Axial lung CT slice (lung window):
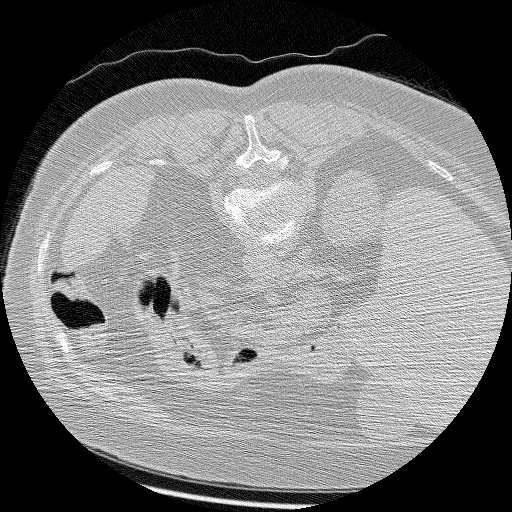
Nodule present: no